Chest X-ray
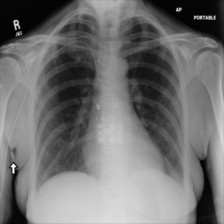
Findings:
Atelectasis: negative
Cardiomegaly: negative
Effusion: negative
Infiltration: negative
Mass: negative
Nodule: negative
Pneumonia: negative
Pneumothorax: negative
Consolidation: negative
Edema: negative
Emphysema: negative
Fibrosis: negative
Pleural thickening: negative
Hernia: negative